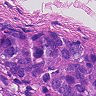
Metastatic tissue present: yes